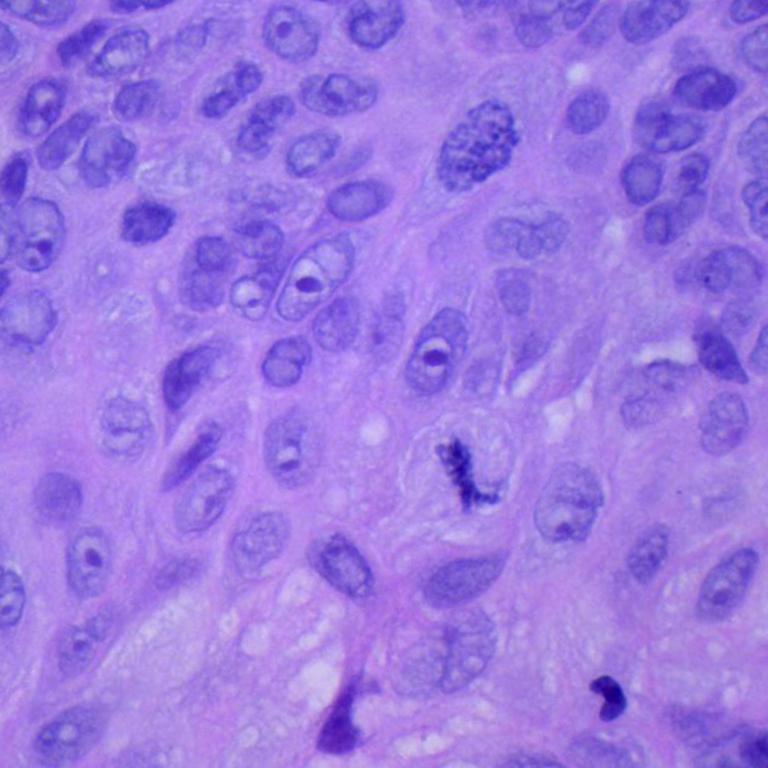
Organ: lung
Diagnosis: squamous carcinomas